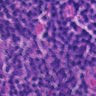
Metastatic tissue present: no